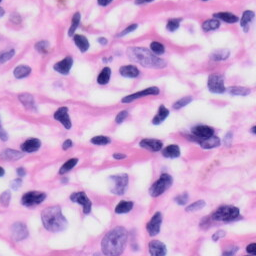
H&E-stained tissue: Skin